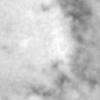
Label: no_change